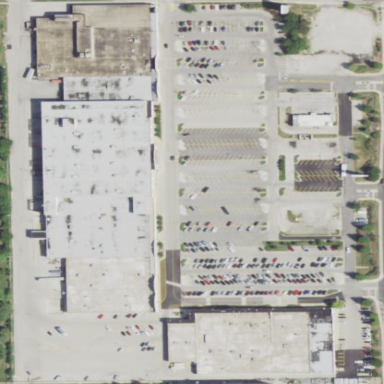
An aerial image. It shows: Retail area.